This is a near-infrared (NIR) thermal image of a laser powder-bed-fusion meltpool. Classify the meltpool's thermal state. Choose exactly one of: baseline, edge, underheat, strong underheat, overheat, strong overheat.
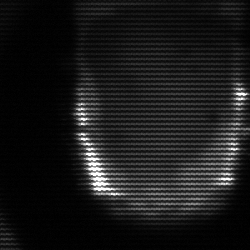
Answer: baseline